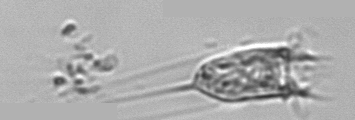
Label: Eutintinnus